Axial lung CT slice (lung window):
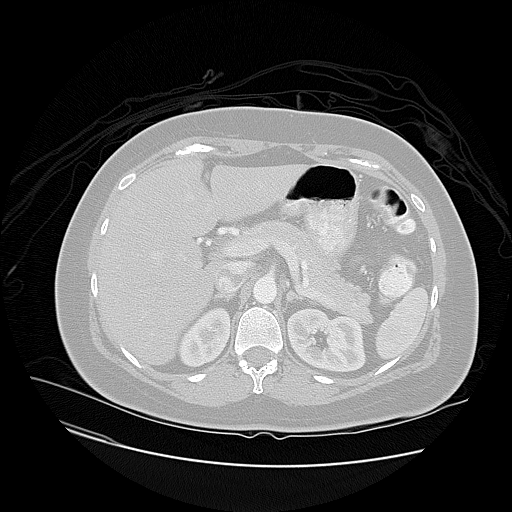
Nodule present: no